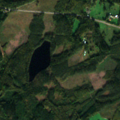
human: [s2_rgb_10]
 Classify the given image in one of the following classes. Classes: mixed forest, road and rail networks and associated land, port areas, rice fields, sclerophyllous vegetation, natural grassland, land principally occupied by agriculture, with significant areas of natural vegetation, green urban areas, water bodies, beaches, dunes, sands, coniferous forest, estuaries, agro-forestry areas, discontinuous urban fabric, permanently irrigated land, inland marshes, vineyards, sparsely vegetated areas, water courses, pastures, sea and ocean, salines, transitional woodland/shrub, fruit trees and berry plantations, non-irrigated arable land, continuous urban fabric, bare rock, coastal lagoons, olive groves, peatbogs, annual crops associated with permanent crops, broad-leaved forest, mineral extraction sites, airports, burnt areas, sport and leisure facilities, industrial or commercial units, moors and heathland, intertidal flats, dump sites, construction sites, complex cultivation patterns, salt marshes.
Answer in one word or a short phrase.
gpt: land principally occupied by agriculture, with significant areas of natural vegetation, coniferous forest, mixed forest, transitional woodland/shrub